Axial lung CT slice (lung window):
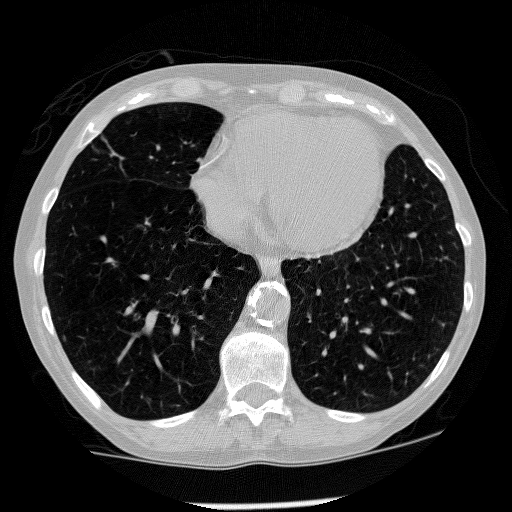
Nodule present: no